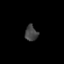
Tissue: prostate
Cell type: T cells
Senescence score: 0.3239
Nuclear area (px): 196
Mean DAPI intensity: 65.714